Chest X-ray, AP view. Patient: 45 years old, sex M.
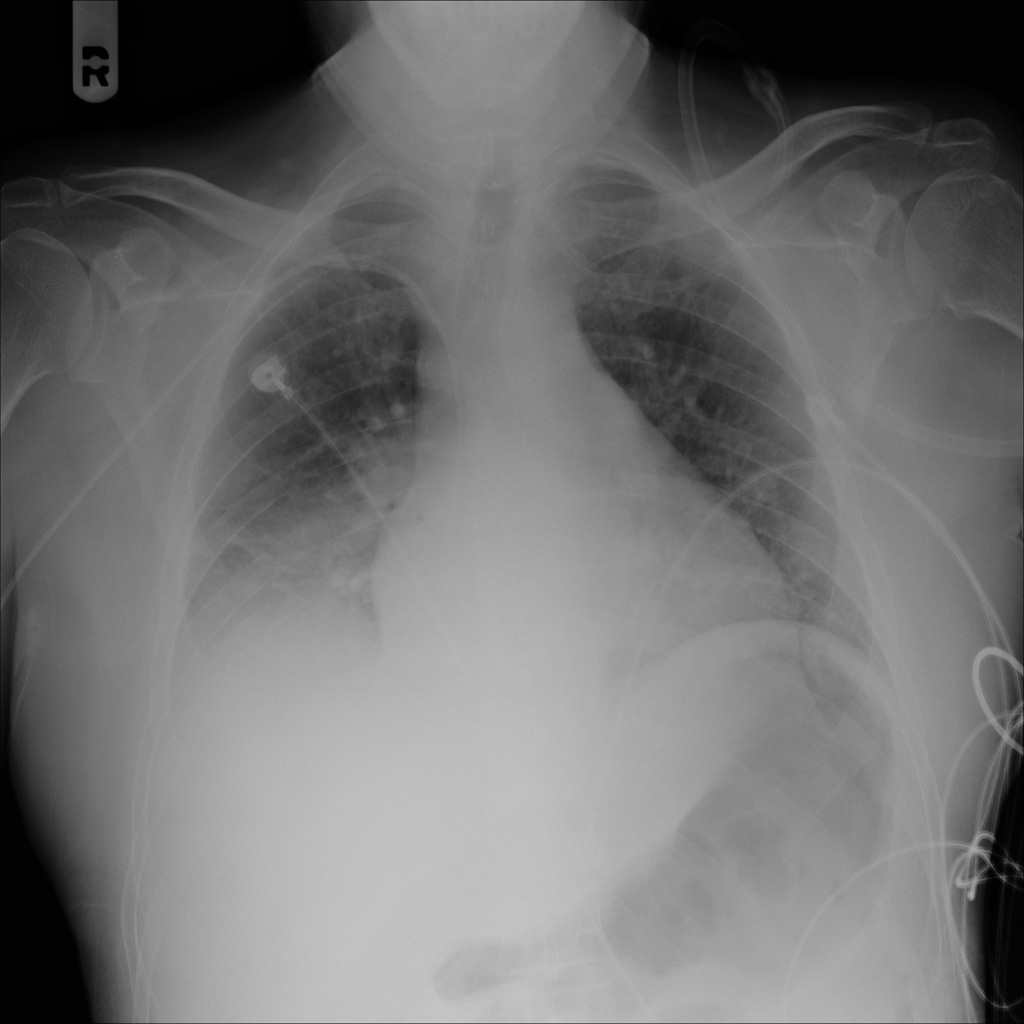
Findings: No Finding